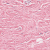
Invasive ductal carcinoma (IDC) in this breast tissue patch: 0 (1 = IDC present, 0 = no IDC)